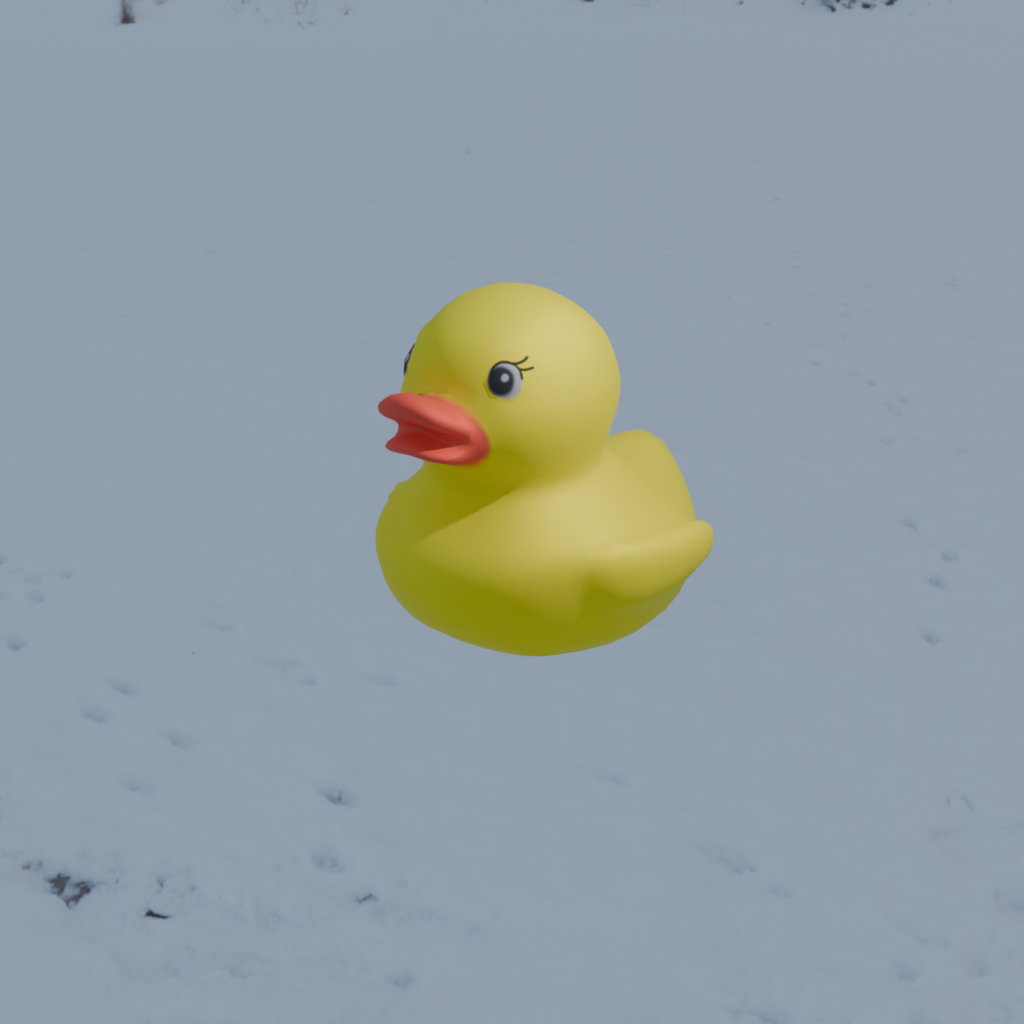
an image of a yellow rubber duck seen from <front_left> in a snow-covered beach with a cloudy winter sky.